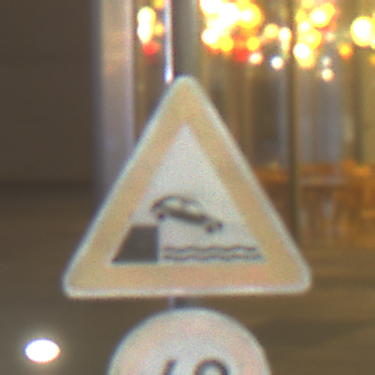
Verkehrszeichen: Ufer
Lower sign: Geschwindigkeit40
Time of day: Night
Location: Outdoor (Urban)
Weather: PartlyCloudy
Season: NotSpecified
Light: Artificial